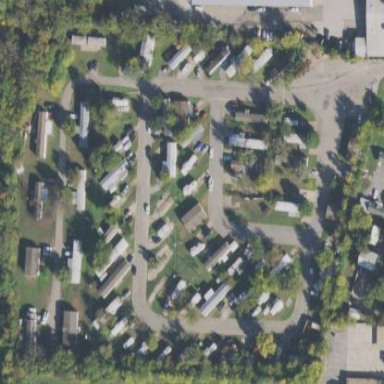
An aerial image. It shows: Caravan site for tourism.